Question: I am using a gallery layout in my application. It is working when the user moves the pictures in the gallery from left to right (it is infinite that means elements are repeated again). But when the user moves from right to left and reaches the first element, it doesn't. After then no elements are coming. But I want to repeat elements from this side also. Can you give me some suggestions?
'''
Gallery g = (Gallery) findViewById(R.id.gallery);
g.setAdapter(new ImageAdapter(this));
g.setFocusable(true);
g.setSelection((int)(Integer.MAX_VALUE / 2) - (Integer.MAX_VALUE / 2)% mImageIds.length);
g.setOnItemClickListener(new OnItemClickListener() {
public void onItemClick(AdapterView<?> parent, View v, int position, long id)
{
try {
imageid=position;
((ImageView)findViewById(R.id.ImageViewlarge)).setImageResource(mImageIds[position]);
((TextView)findViewById(R.id.TextViewImageName)).setText(imgNames[position]);
mp = MediaPlayer.create(SeaSpell.this,audioTrack[position]);
} catch (Exception e) {
// TODO Auto-generated catch block
e.printStackTrace();
}
}
});
}
'''

How can I make my gallery view circular? I am able to do it from left to right infinitely, but when I drag from right to left it is showing the end point.
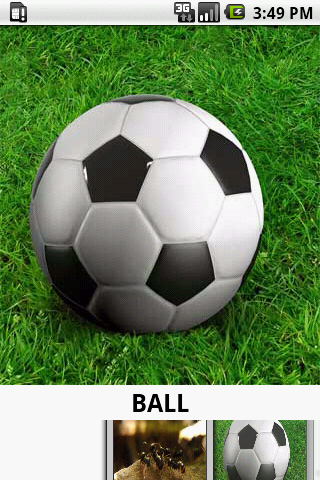
Answer: In getView:
'''
if(position>21){
position=0;
}
'''
this should be removed as it should be handled by the checkPosition function.
In checkPosition:
For the modulus operator ('%'), given 'a % b' if '0 <= a < b' then the result will be 'a'. For 'b <= a < 2*b' then the result will be 'a-b', so if 'b == a', then the result is '0'. This continues for any positive integer, so the check should be:
'''
if (position > 0)
position = position % mImageIds.length;
'''
Now, what you are missing from this is handling the case where 'position < 0'.
'''
a a%3 a a%3 f(a)
0 0 0 0 0
1 1 -1 -1 2
2 2 -2 -2 1
3 0 -3 0 0
4 1 -4 -1 2
5 2 -5 -2 1
6 0 -6 0 0
'''
What we want in this case is for it to wrap back around to the end of the list -- the 'f(a)' in the table above.
As can be seen in the table above, if 'a' is negative then '-b < a <= 0'. Also, if we make 'f(a) = (a % b) + b' we get our desired result.
This means that the logic in checkPosition becomes:
'''
position = position % mImageIds.length;
if (position < 0)
position = position + mImageIds.length;
'''
which should work for all values of 'position' irrespective of the value of 'mImageIds.length'.